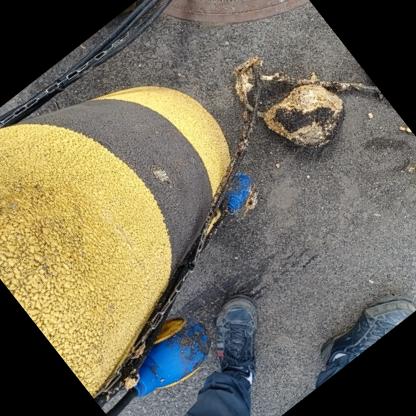
Klasa: inne